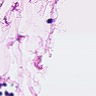
Metastatic tissue present: no